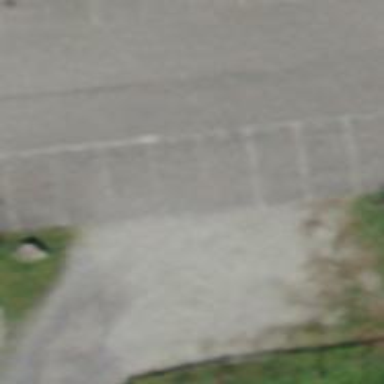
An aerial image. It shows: Asphalt parking aisle road.